Question: Here is what we want at high level.

My Requirements,
1. Clients should be able to access my application using their existing username/password.
2. My clients should be able to provide me their user-roles, and based upon that I will manage the resource authorization in the server.
3. Client will share the database. (Multitenancy).
The OAuth 2.0 examples I went across are, utilizing Authentication Servers such as Facebook/Google, where in users can login thru their google or facebook account.
I wan't my clients to be able to login with their own accounts.
As far as CAS Authentication server is concerned it directs the user to its own login page.
I am looking for a standard way, where in I can use spring security and allow my clients to single sign on user their own credentials. Any references will be of great help. Thank you.
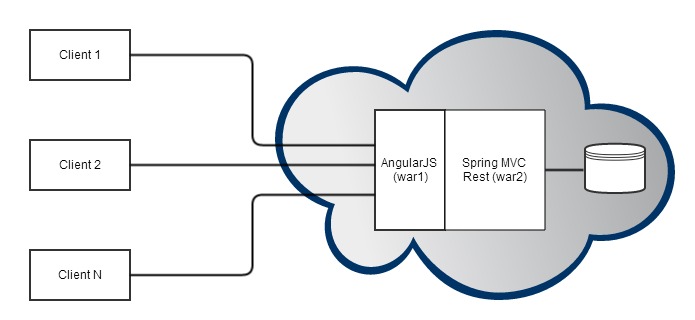
Answer: As already mentioned CAS is a web SSO, so you need to pass through it's own authentication page in order to get the SSO working. There are many ways to get CAS working with your authentication persistent system (in my projects I usually use JPA as my customers have many old applications based only on relational db persistence).
In your project I suppose you can setup CAS to use your application authentication method, while your application can point directly to CAS for authentication itself. What I mean is that your application as well should use CAS for single sign on, so the users can enter their credentials just once. Finally you can customize CAS theme in order to get login and error pages with the same layout as your application (you can even load CAS login page in an iframe and then reload your application page on success if you want to integrate it inside your webapp).
If I understood what you wrote you want it to behave this way:
1. you login in your application
2. your application tells CAS you logged in
3. you access another application
4. the other application asks CAS if the user is logged in and CAS answers yes
But the "easy" explanation of the workflow is:
1. you try to access a secured part of any application secured with CAS (your or another)
2. the application asks CAS if the user is logged
3. CAS answers no, so the user is redirected to CAS login
4. the user authenticates with CAS
5. CAS redirects the user to the calling application
6. the application asks CAS if the user is logged in and CAS answers yes
7. the user can access secured parts of the application
8. the user try to access another application
9. the "another" application asks CAS if the user is logged in and CAS answers yes
10. the user can access secured parts of the "another" application